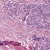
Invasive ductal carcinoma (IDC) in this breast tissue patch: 1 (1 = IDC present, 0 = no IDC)